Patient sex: M
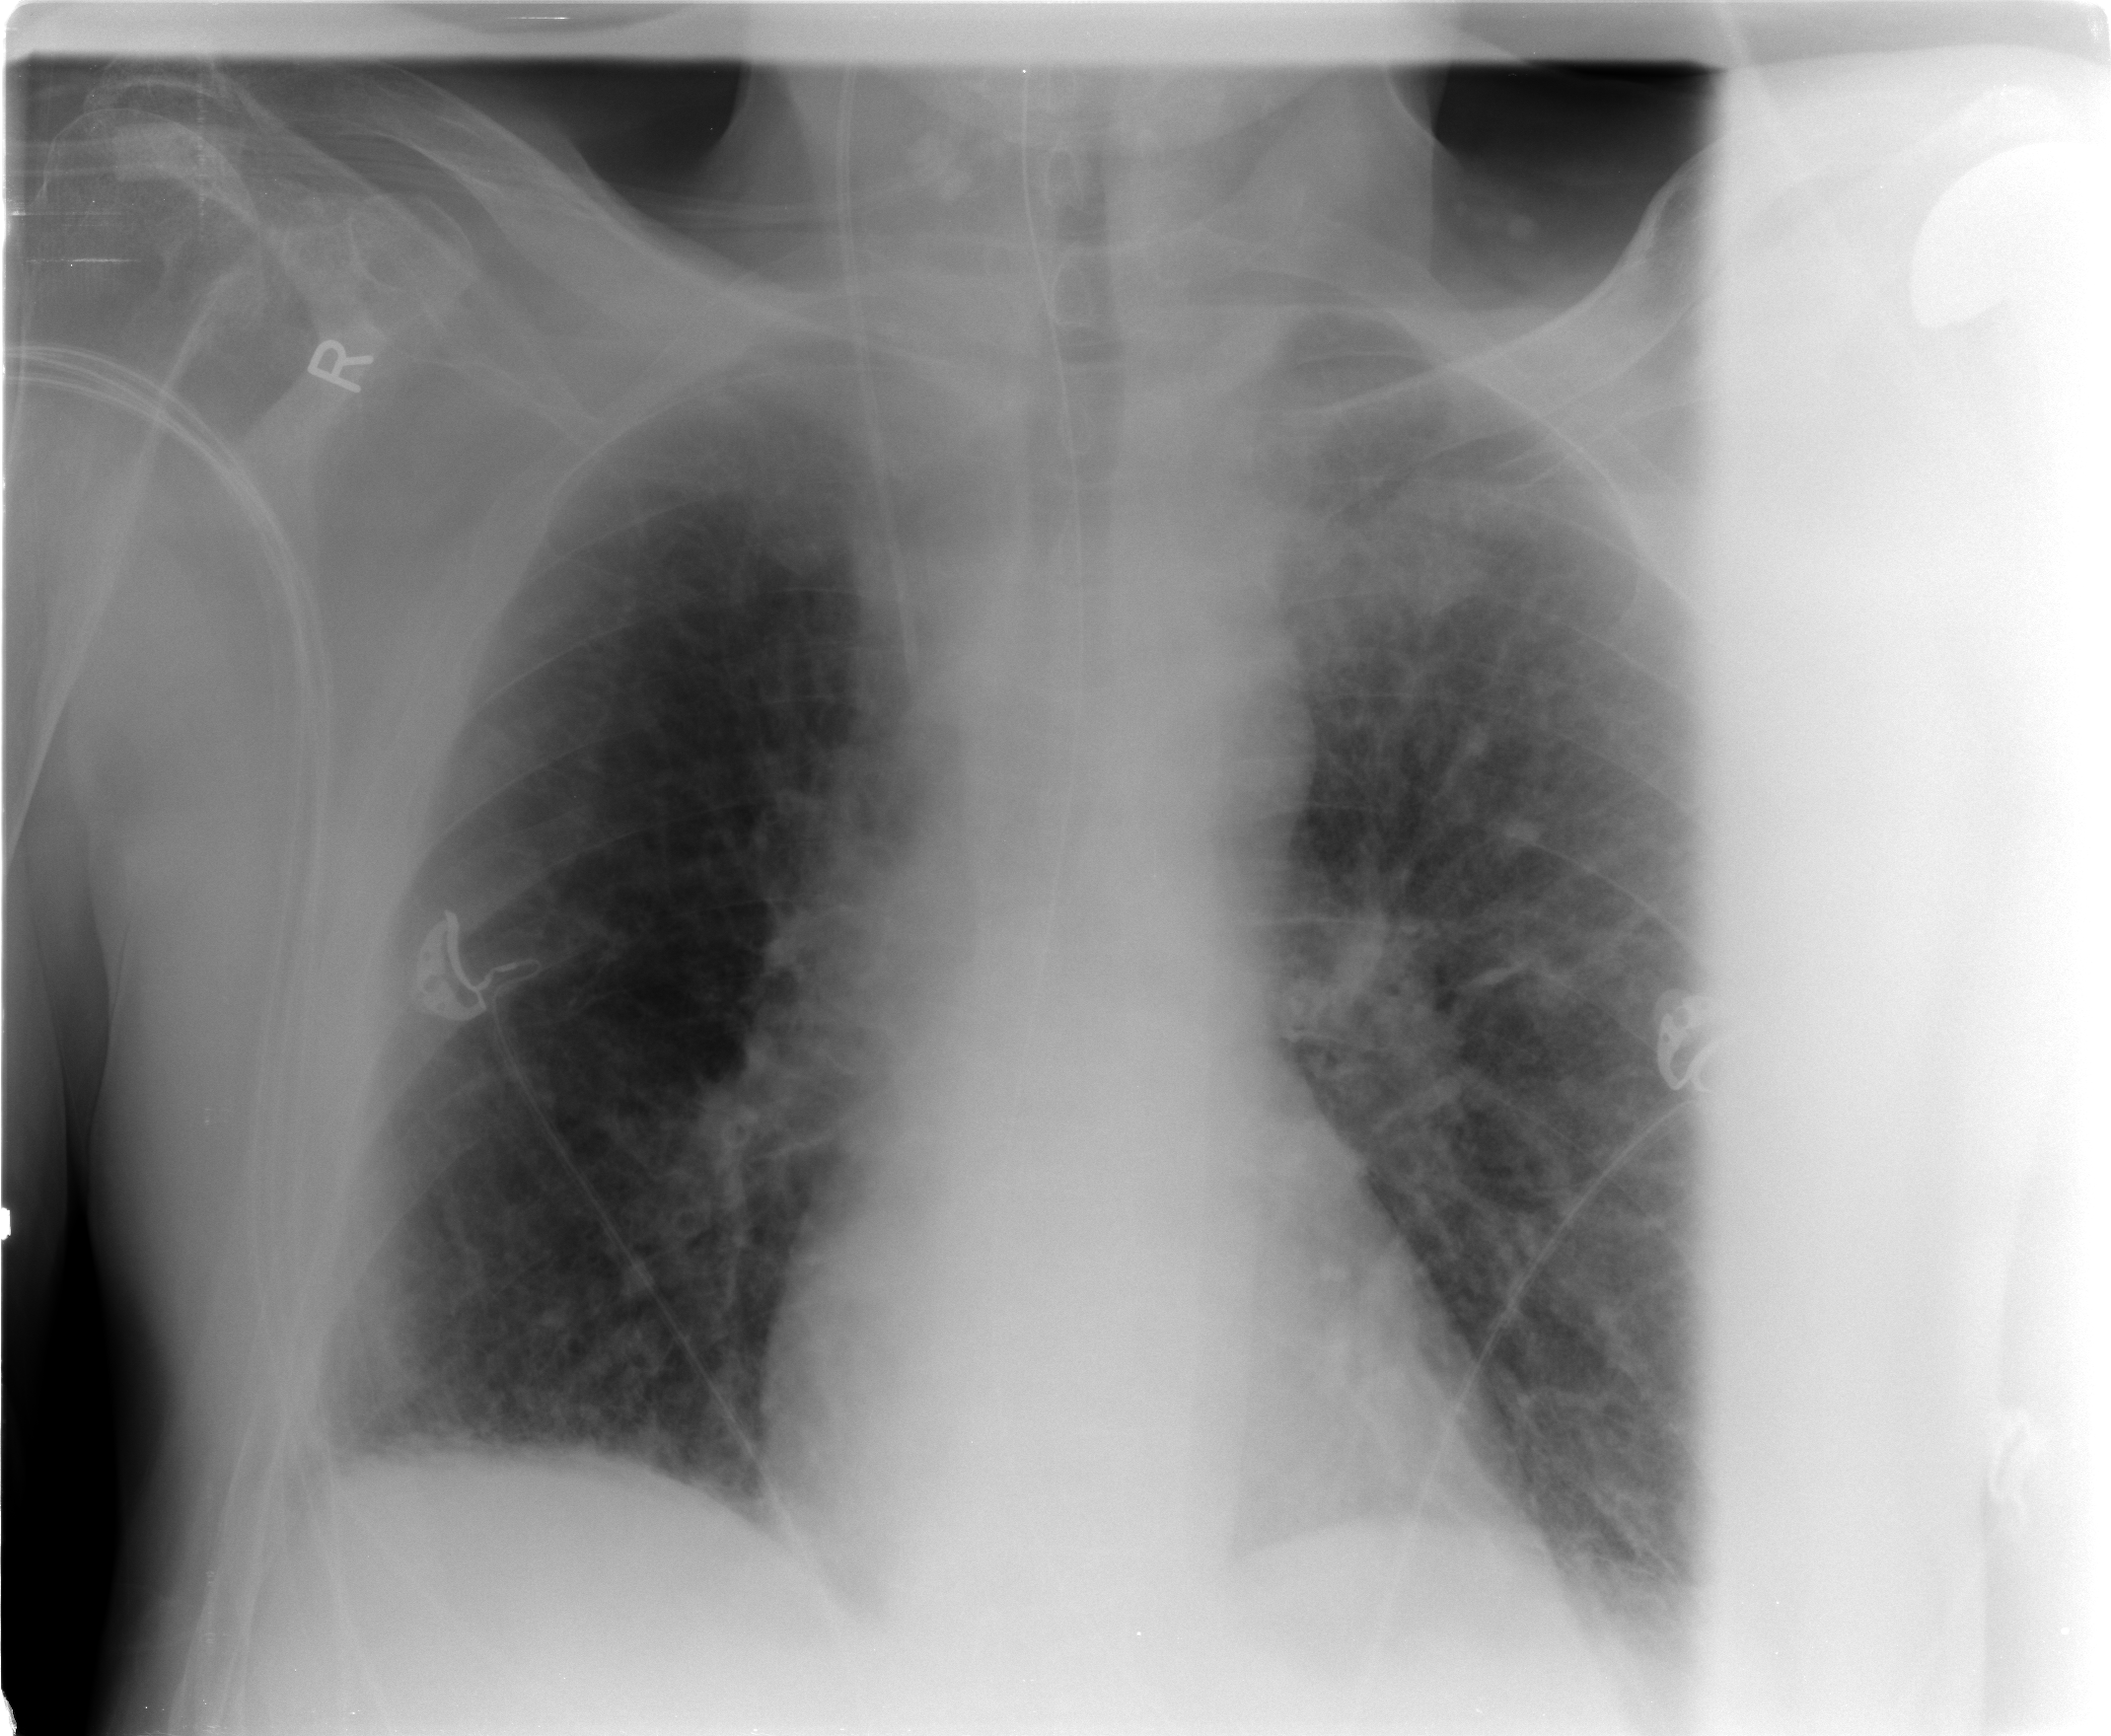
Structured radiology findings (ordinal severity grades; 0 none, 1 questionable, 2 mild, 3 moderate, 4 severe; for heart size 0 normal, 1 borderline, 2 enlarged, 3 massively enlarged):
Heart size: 0
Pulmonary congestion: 2
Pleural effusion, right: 0
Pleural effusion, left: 0
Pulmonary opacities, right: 0
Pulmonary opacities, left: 0
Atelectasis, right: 0
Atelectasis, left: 0